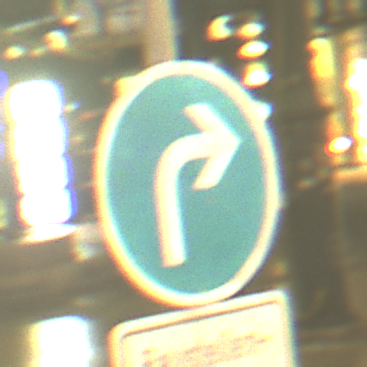
Verkehrszeichen: VorgeschriebeneFahrtrichtungRechts
Zusatzzeichen unten: SonstigeFahrzeugePersonengruppenFrei1
Umgebung: Outdoor, Urban
Tageszeit: Night
Wetter: Overcast
Licht: Artificial
Jahreszeit: NotSpecified
Kontrast: MediumContrast